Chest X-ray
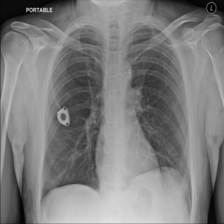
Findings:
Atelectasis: negative
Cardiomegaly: negative
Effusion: negative
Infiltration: negative
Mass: negative
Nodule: negative
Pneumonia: negative
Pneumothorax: positive
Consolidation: negative
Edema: negative
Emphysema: negative
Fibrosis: negative
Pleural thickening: negative
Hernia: negative